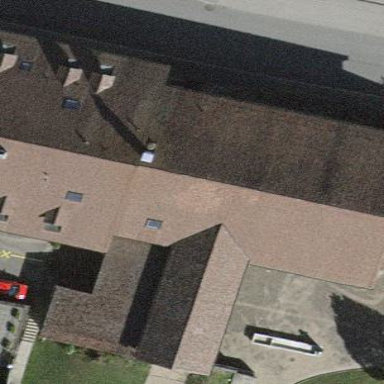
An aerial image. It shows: Arts centre located in building.